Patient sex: M
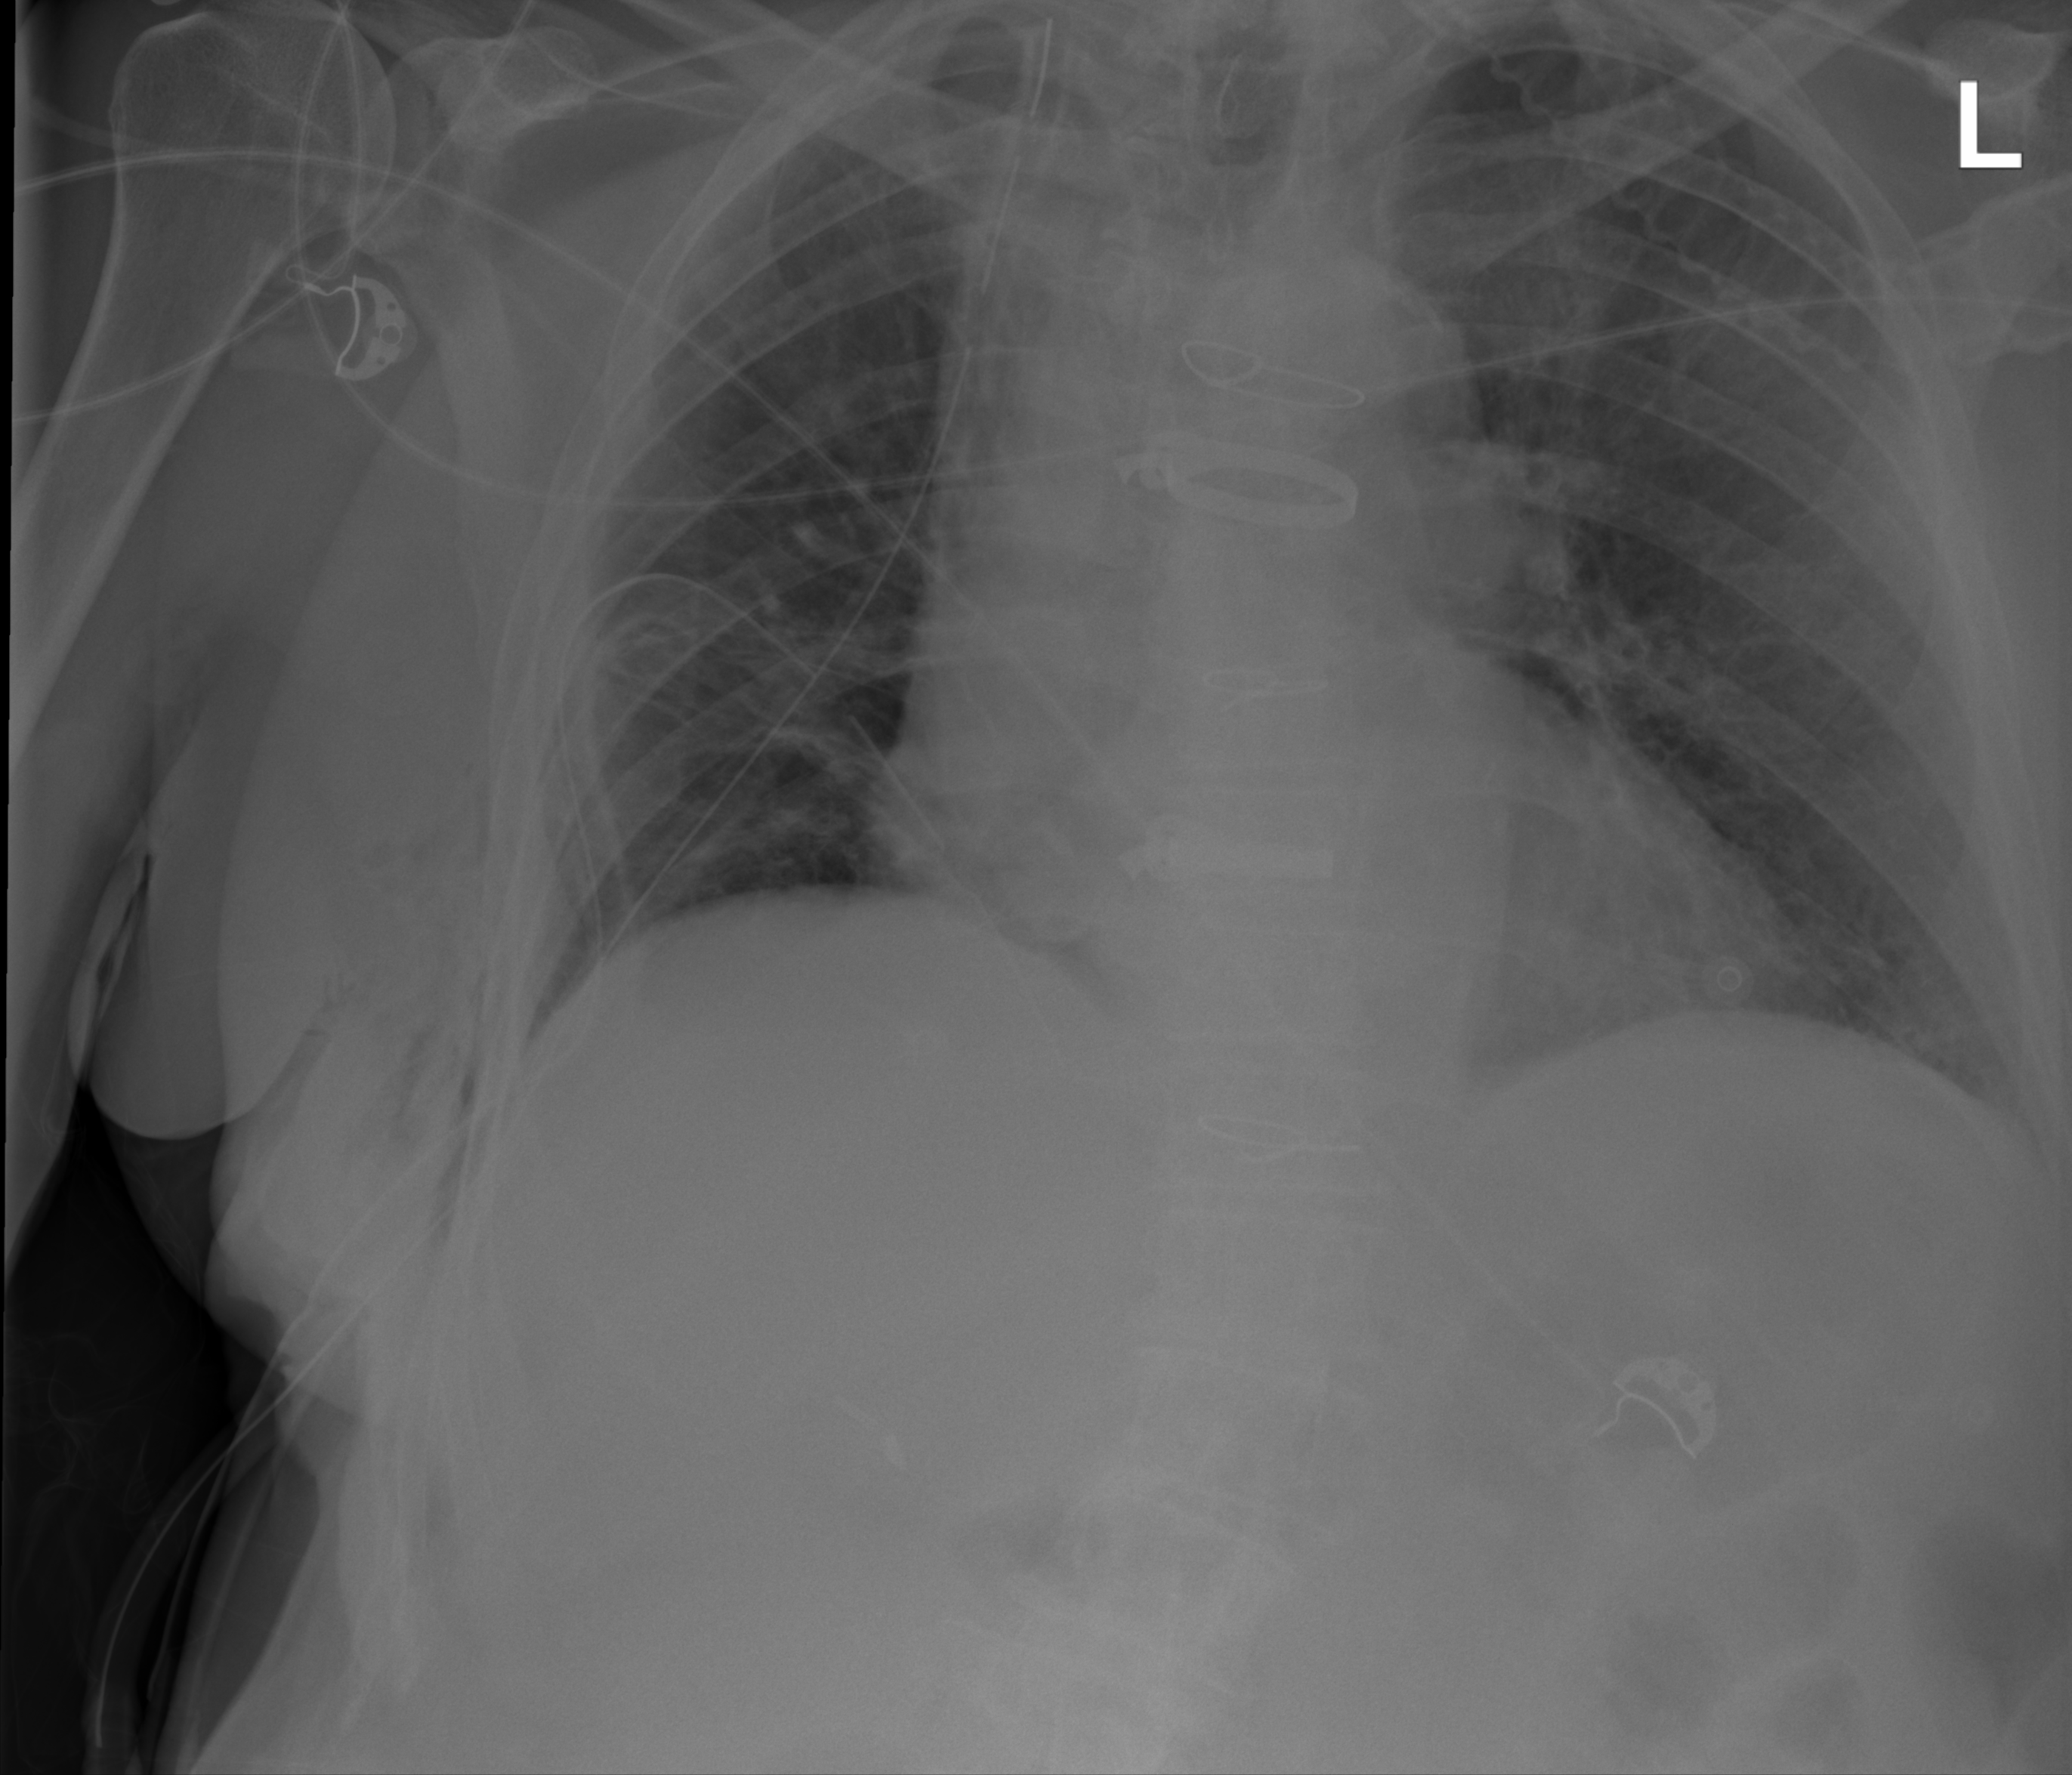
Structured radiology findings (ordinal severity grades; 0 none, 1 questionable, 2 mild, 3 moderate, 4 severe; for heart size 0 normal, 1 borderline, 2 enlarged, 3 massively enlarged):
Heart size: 1
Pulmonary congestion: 2
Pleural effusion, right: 0
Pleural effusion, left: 0
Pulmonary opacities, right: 0
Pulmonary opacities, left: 0
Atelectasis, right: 2
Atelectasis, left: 2